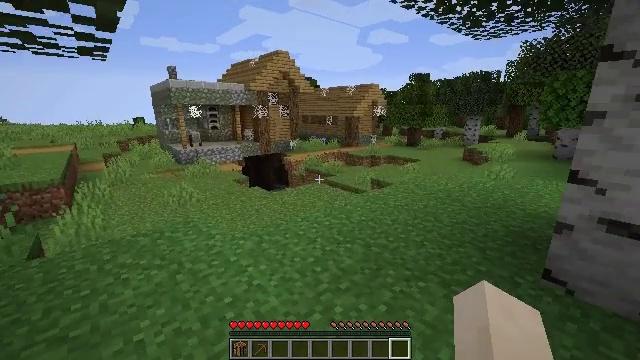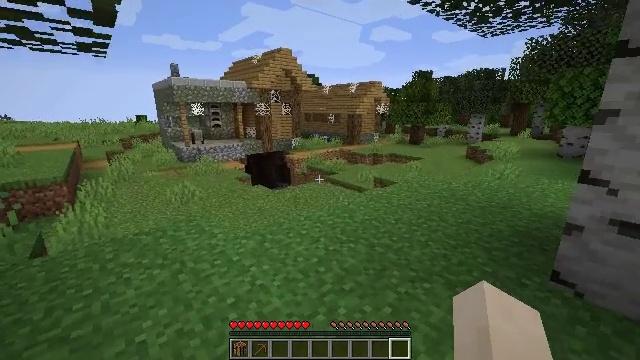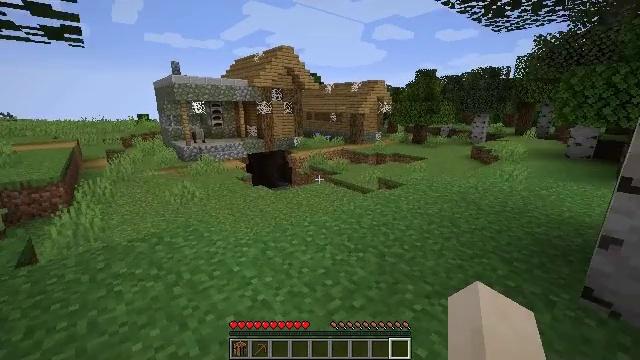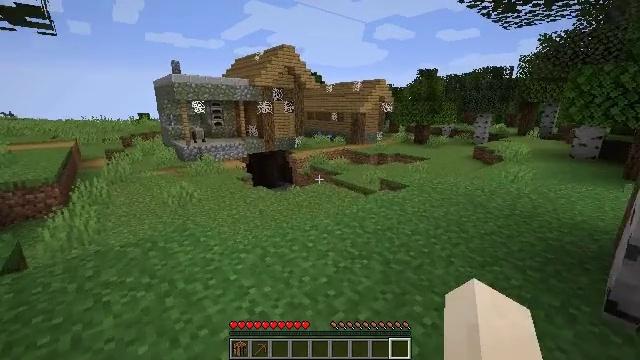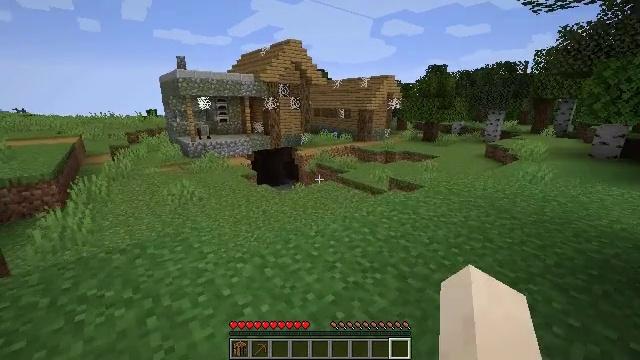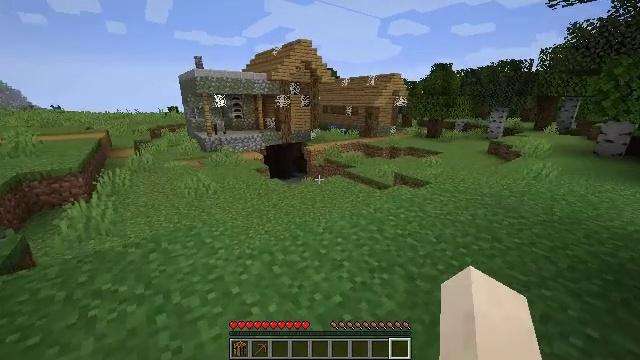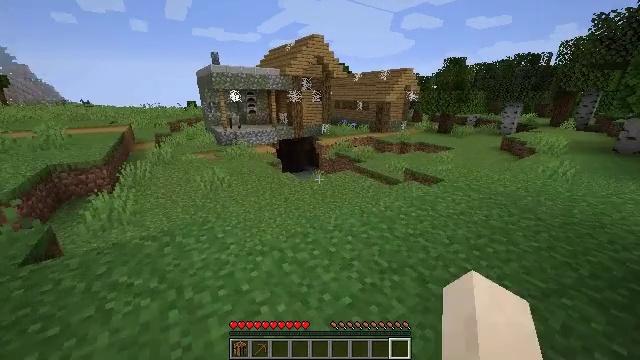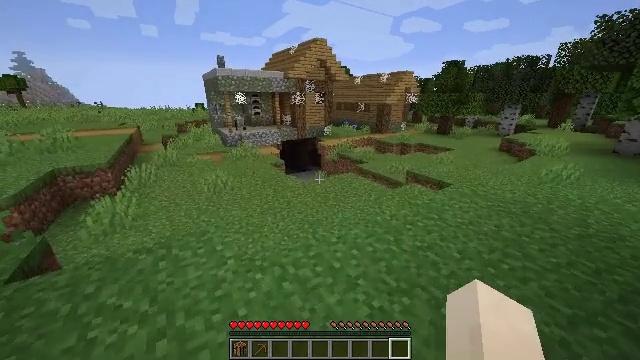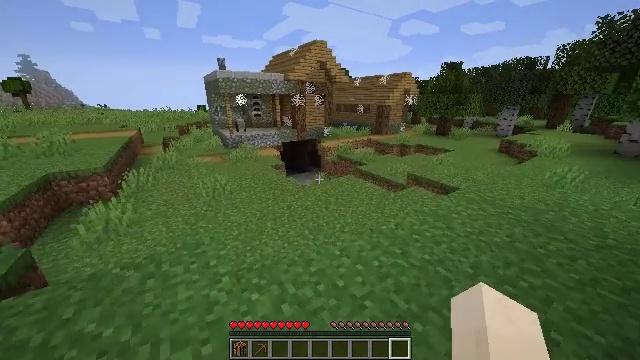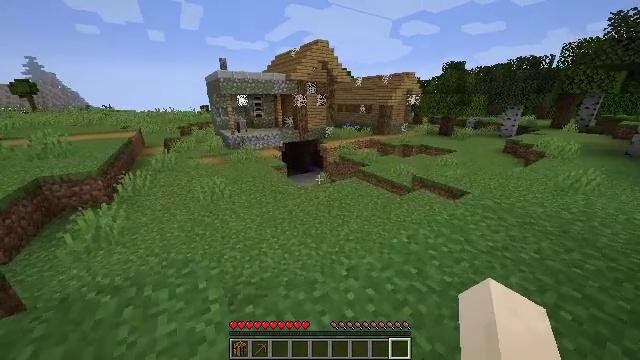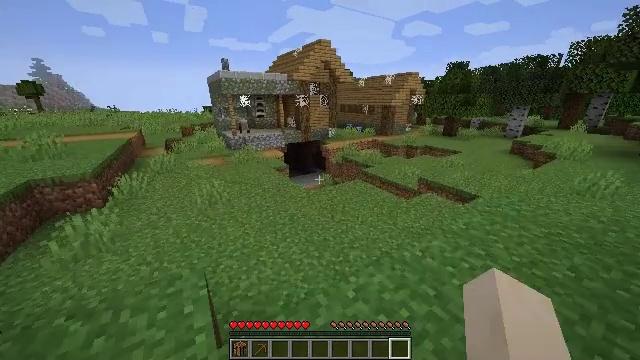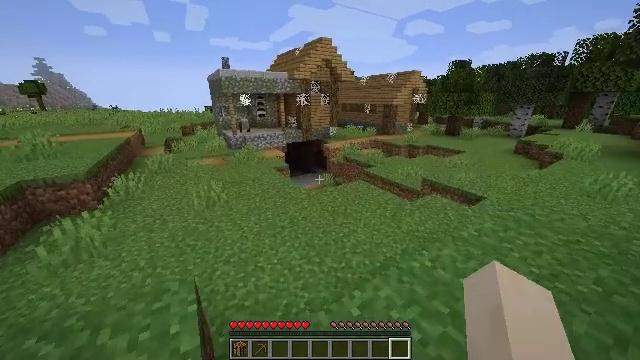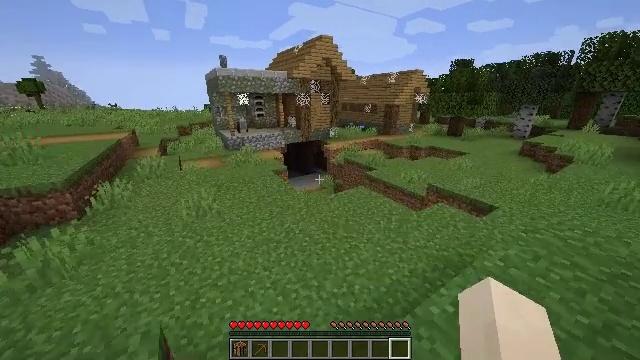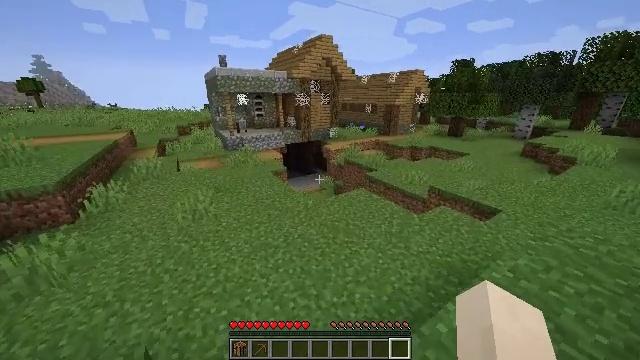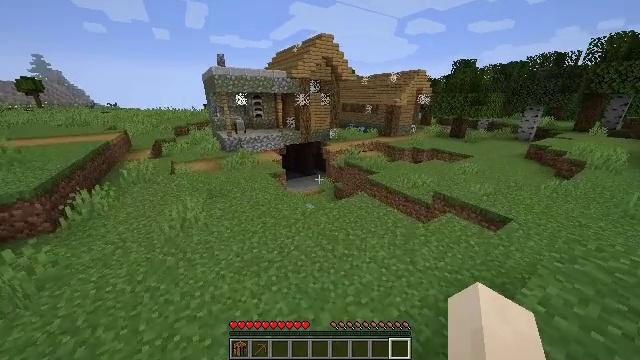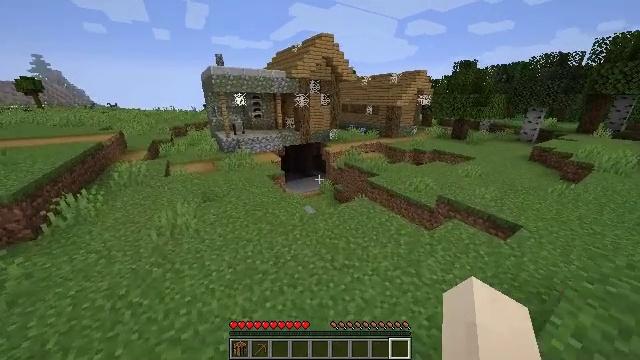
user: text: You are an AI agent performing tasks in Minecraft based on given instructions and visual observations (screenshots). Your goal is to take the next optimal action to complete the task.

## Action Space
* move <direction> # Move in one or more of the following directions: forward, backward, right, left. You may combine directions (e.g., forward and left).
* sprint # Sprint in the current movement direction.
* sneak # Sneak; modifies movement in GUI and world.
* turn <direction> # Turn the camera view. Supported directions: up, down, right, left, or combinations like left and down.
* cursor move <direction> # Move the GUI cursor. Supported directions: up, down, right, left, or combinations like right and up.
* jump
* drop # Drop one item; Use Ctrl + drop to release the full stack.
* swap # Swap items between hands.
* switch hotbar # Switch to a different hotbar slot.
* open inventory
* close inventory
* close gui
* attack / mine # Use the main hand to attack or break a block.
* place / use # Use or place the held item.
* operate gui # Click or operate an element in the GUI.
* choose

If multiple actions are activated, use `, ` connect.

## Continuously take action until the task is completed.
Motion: motion action
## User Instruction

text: Break the furnace to move it.
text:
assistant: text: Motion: move forward
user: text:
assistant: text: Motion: move forward
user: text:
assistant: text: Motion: move forward
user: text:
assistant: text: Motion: move forward, sprint, turn left
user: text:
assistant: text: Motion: move forward, sprint, turn left and down
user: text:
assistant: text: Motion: move forward, sprint, turn left and down
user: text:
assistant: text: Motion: move forward, sprint
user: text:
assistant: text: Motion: move forward, sprint
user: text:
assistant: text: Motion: move forward
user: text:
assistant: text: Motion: move forward
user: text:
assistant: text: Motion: move forward
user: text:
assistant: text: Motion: move forward
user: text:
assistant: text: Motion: move forward
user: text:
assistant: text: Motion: move forward
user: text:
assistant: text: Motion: move forward
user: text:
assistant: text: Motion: no_op
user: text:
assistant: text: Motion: no_op
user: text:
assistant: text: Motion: no_op
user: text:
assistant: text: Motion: no_op
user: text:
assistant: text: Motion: move forward
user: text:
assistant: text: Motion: move forward
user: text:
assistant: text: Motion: move forward
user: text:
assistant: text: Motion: move forward
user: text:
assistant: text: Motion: move forward, turn left
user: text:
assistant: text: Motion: move forward
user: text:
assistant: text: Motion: move forward
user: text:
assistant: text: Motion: move forward
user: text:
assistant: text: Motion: move forward
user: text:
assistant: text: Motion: move forward
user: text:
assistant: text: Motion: move forward